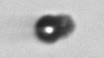
Label: bead